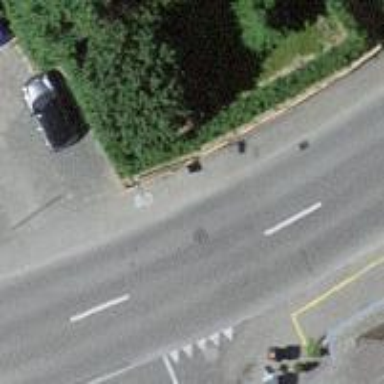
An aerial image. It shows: Marked crossing on the road.